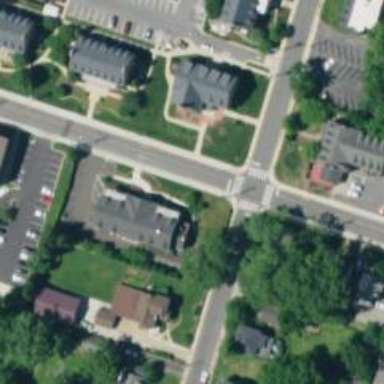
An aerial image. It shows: Marked crossing on the road.